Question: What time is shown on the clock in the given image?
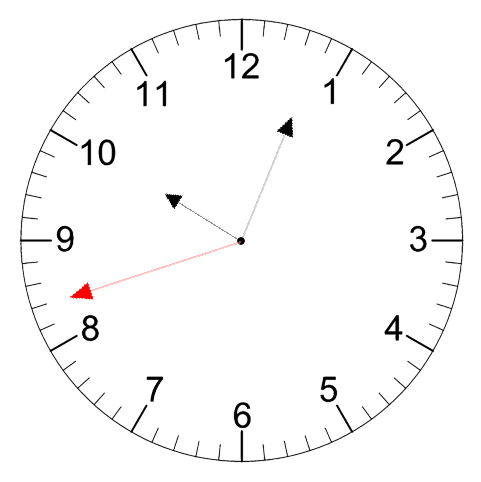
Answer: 10:03:42